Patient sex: M
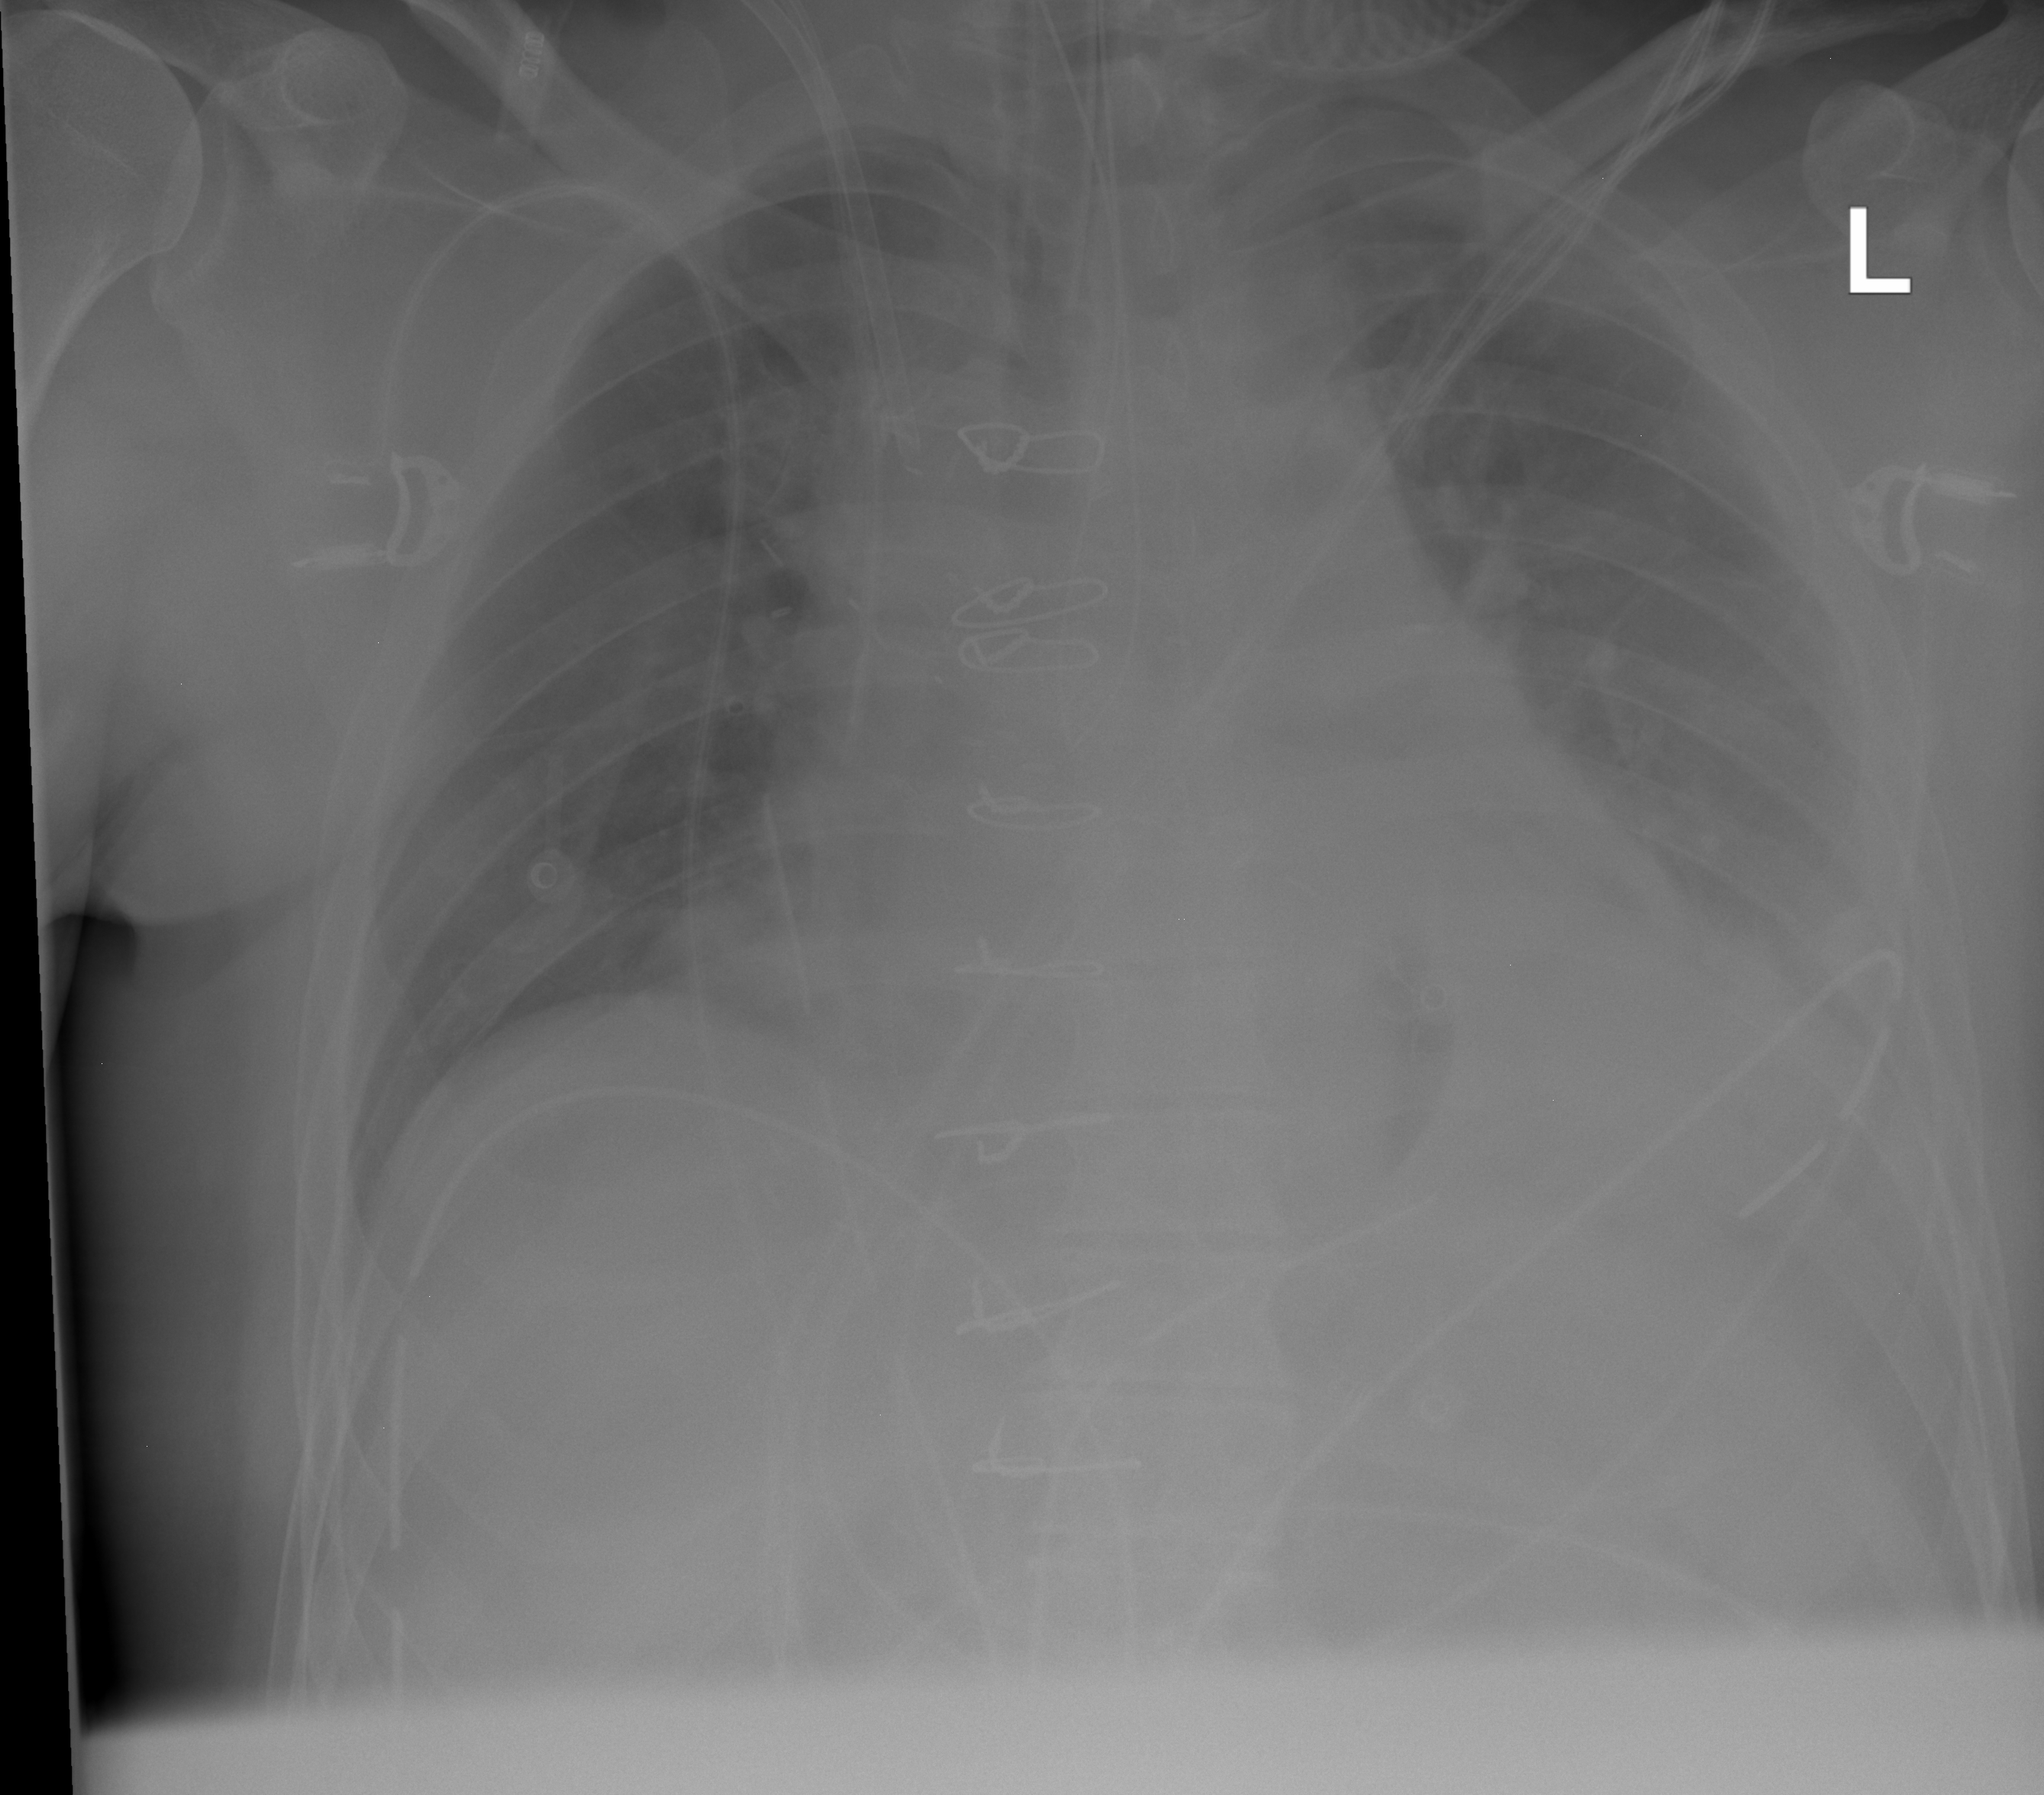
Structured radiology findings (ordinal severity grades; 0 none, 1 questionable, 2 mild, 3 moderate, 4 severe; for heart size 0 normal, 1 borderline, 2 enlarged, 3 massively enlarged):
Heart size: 2
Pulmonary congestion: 2
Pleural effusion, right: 0
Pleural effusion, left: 2
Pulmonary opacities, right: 0
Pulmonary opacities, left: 0
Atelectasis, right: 0
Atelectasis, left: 2